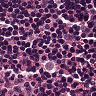
Metastatic tissue present: yes